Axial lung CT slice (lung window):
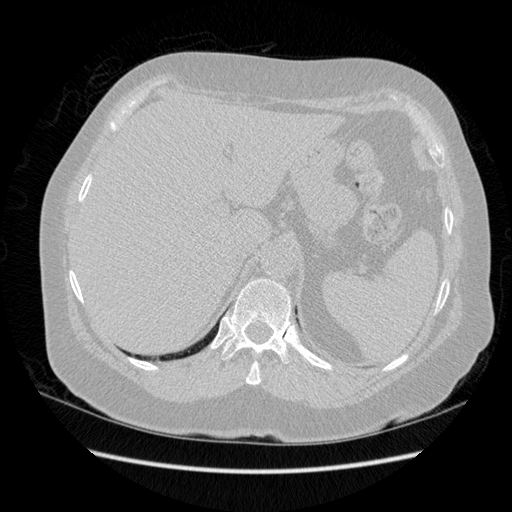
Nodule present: no